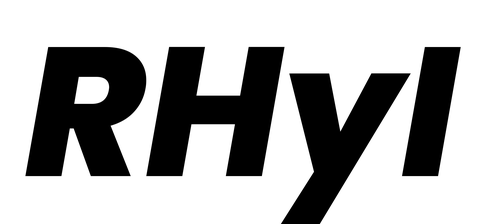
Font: Poppins-ExtraBoldItalic